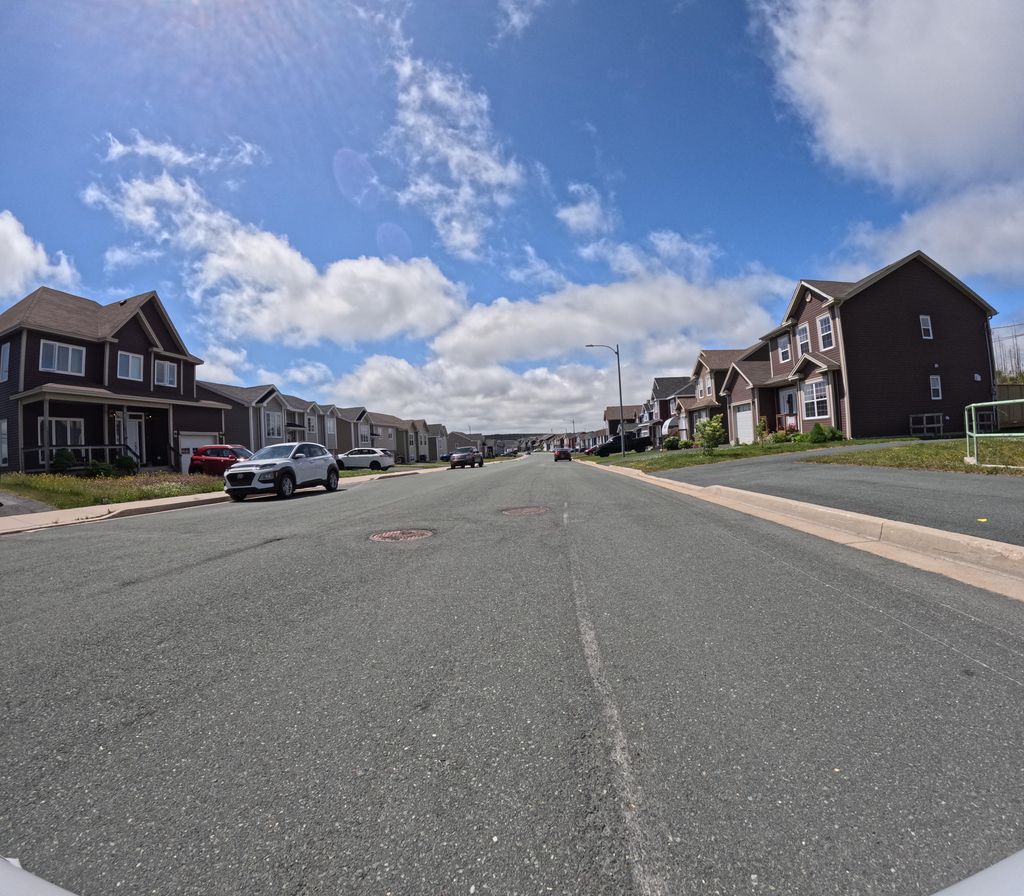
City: st_johns